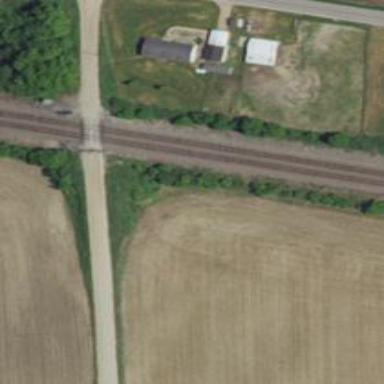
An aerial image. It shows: Railway service station.